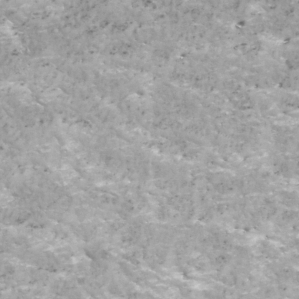
Label: frost